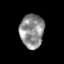
Tissue: skin
Cell type: Epithelial cells
Senescence score: 0.7503
Nuclear area (px): 796
Mean DAPI intensity: 142.443